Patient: sex M, age 62
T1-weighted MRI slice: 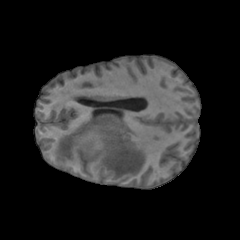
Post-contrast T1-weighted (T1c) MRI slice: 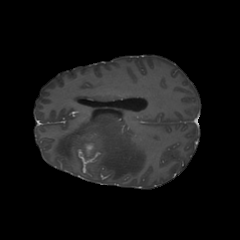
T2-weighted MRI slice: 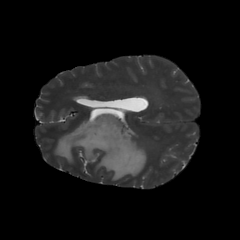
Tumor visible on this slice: yes
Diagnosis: Glioblastoma, IDH-wildtype
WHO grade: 4